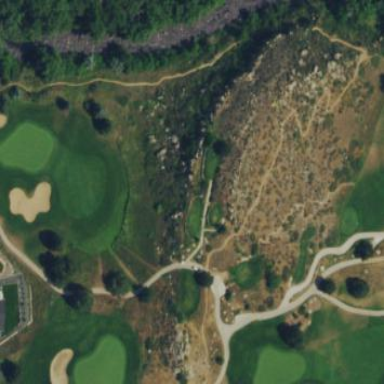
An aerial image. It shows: Rough area on grassy golf course.